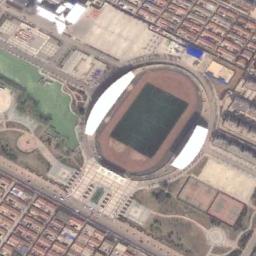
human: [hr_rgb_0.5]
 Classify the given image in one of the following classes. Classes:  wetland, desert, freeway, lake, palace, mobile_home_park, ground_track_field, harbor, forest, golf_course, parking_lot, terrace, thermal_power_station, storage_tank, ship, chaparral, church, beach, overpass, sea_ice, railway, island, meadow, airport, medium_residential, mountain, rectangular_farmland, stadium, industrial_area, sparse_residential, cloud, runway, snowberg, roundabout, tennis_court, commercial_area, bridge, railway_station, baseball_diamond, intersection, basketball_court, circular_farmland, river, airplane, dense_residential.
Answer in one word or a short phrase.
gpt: stadium